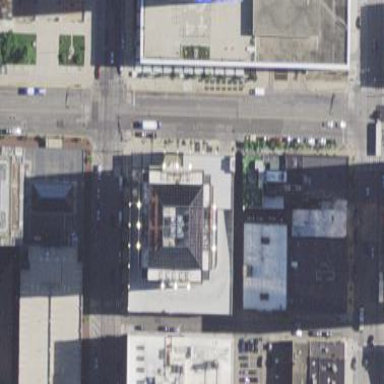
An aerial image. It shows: Office building.